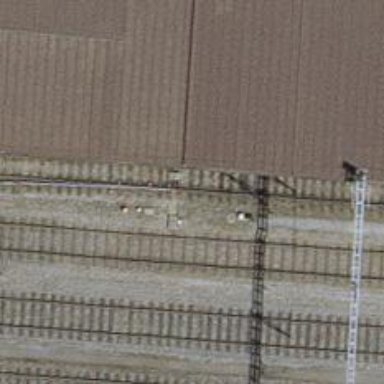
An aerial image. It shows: Railway switch.